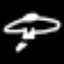
Label: angel